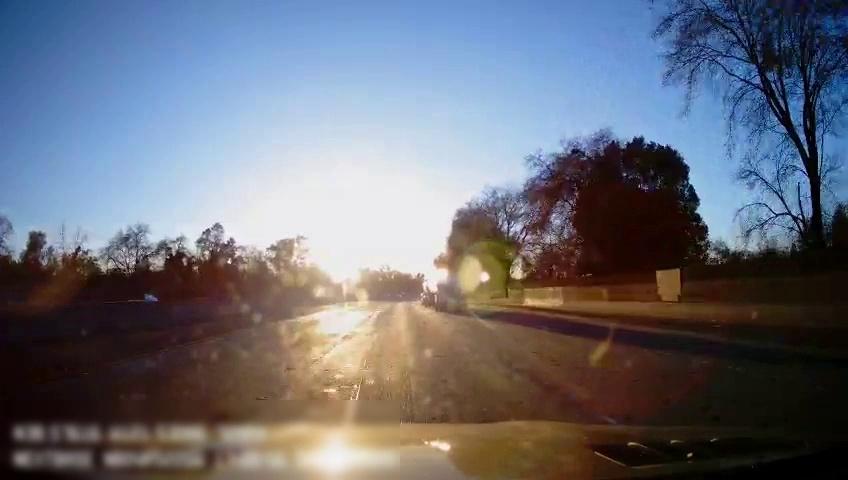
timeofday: Day
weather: Sunny
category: Drivable Space
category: Vehicles | Truck
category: Lanes | Current Lane
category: Lanes | Current Lane
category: Lanes | Alternate Lane
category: Lanes | Alternate Lane